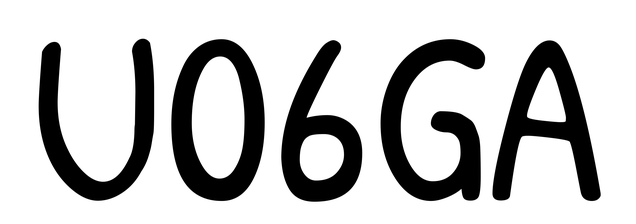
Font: PatrickHand-Regular